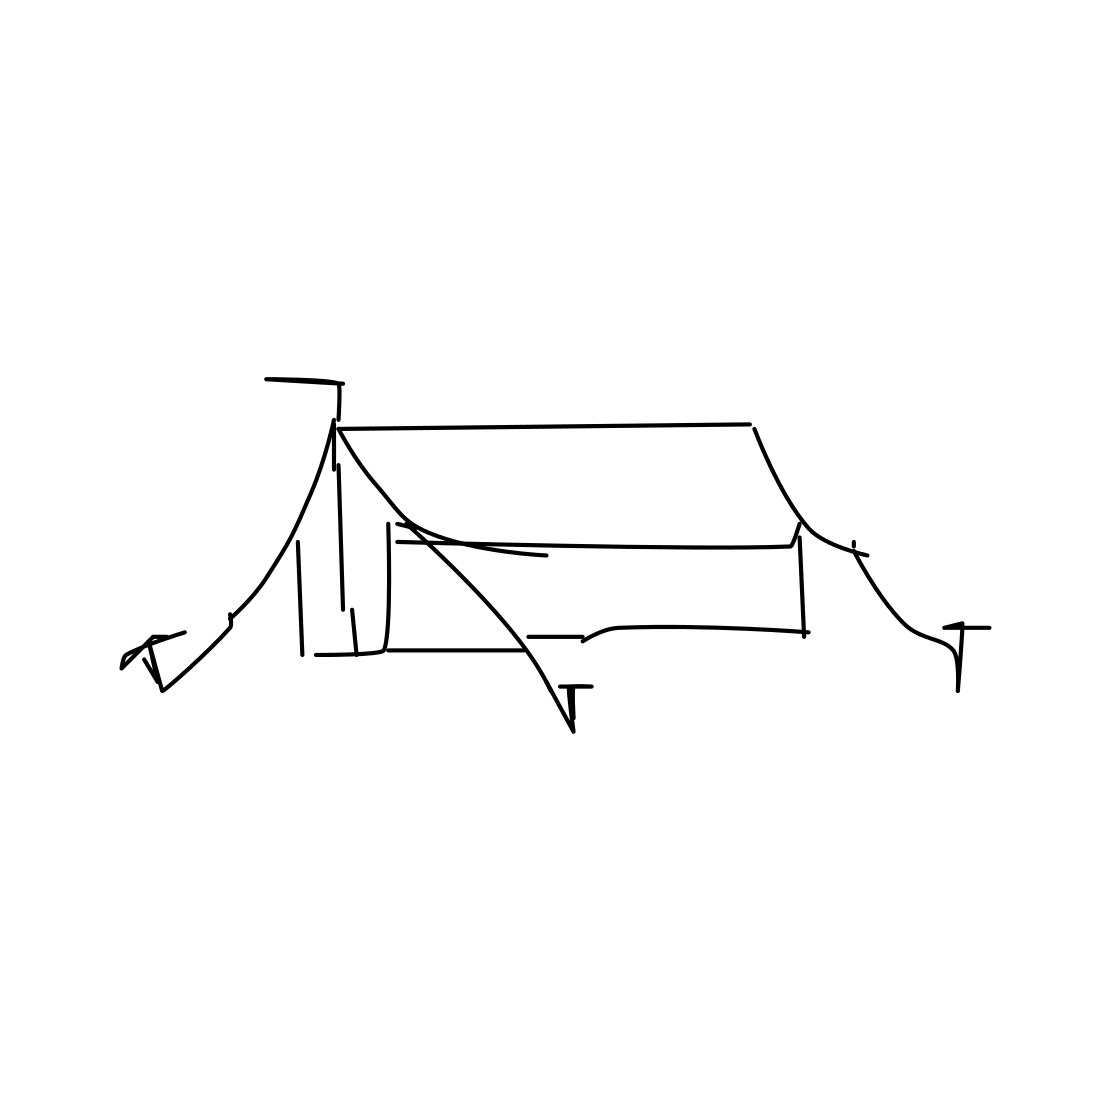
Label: tent